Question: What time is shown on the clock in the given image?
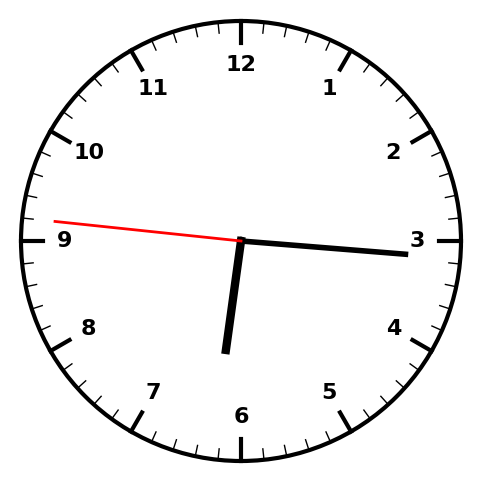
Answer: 06:15:46